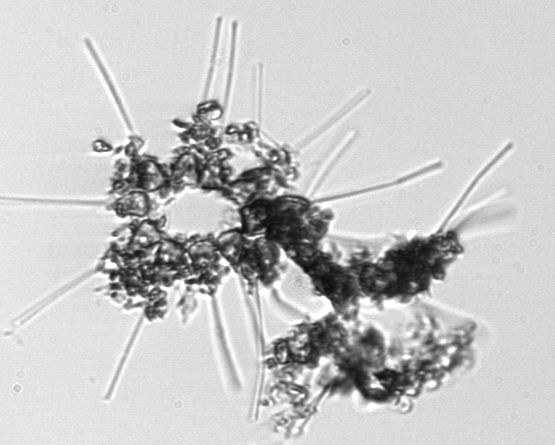
Label: Asterionellopsis_glacialis